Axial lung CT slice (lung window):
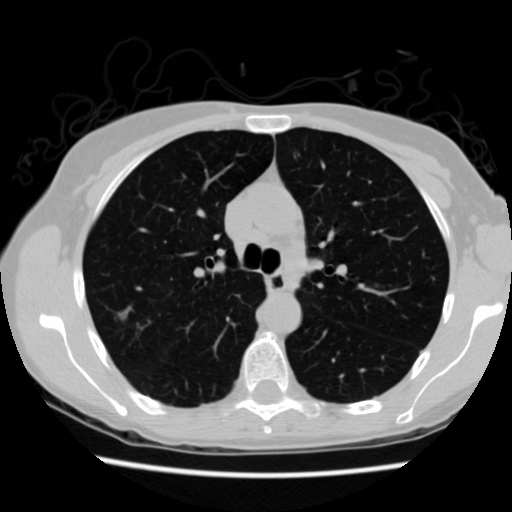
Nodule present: yes
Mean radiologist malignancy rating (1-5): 2